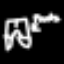
Label: pants